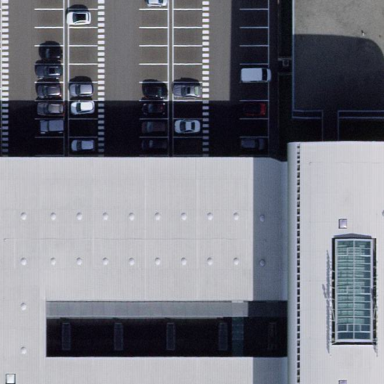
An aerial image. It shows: Office building.